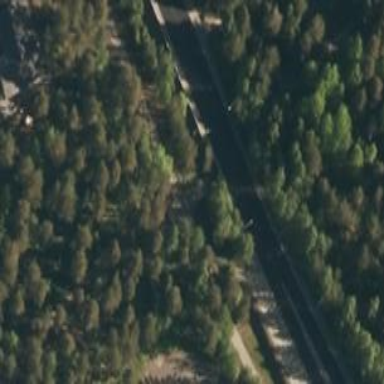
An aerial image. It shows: Asphalt cycleway track.